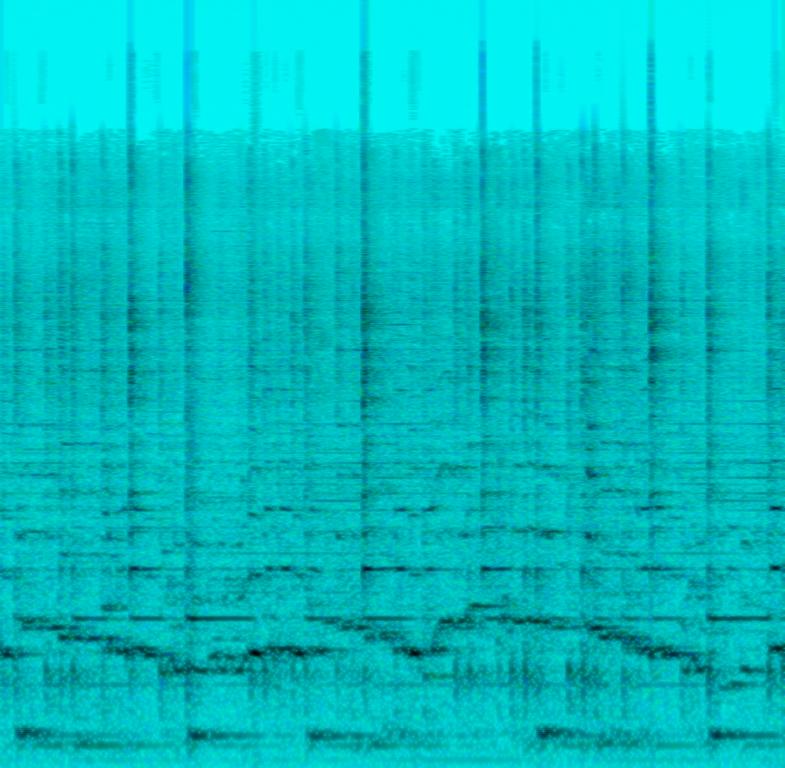
Someone is playing a fast melody on a low bansuri flute along with someone playing tablas and a shrutibox in the background. This song may be playing at a live performance.